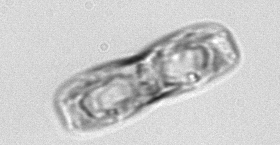
Label: pennate_morphotype1